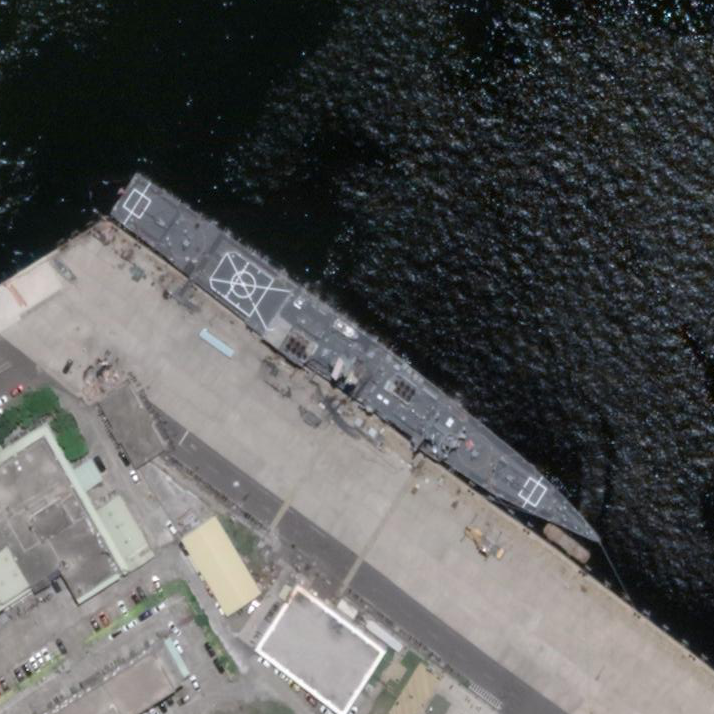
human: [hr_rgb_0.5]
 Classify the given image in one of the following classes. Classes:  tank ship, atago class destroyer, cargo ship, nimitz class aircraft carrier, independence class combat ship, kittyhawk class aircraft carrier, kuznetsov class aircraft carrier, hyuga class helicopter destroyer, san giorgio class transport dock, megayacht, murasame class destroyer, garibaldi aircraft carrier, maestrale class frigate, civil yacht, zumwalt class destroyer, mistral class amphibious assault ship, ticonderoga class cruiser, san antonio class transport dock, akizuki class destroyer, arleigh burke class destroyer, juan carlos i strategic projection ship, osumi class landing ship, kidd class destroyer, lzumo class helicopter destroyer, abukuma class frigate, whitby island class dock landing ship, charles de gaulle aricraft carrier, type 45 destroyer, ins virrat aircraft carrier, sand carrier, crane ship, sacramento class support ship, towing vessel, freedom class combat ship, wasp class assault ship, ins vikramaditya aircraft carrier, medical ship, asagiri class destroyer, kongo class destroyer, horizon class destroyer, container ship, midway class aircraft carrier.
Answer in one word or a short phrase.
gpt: Kidd class destroyer